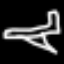
Label: airplane